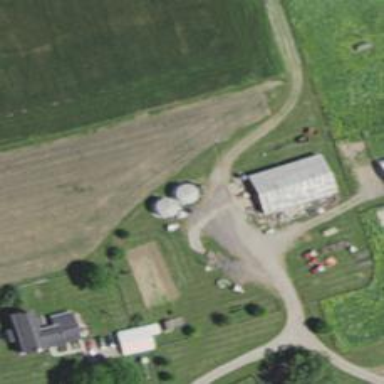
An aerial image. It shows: Silo.